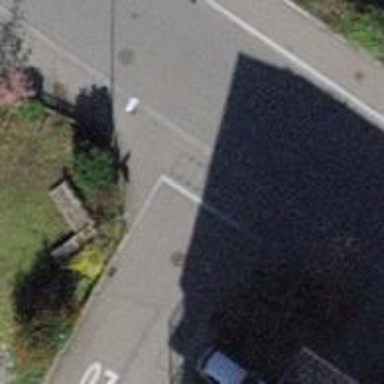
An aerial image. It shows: Asphalt road designated as living street.